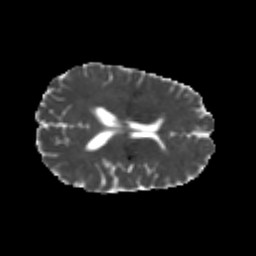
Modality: MD
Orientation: axial
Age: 24
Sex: female
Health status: healthy
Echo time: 0.074 s